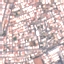
Land use / land cover: Residential